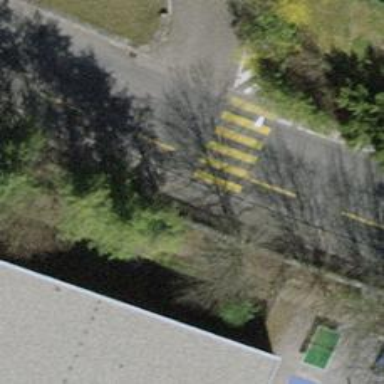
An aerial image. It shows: Raised kerb.